Interaction volume radius: 5 \u00c5
Interaction volume height: 15 \u00c5
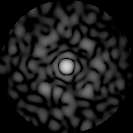
Disorder parameter: 0.8493